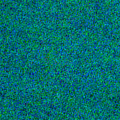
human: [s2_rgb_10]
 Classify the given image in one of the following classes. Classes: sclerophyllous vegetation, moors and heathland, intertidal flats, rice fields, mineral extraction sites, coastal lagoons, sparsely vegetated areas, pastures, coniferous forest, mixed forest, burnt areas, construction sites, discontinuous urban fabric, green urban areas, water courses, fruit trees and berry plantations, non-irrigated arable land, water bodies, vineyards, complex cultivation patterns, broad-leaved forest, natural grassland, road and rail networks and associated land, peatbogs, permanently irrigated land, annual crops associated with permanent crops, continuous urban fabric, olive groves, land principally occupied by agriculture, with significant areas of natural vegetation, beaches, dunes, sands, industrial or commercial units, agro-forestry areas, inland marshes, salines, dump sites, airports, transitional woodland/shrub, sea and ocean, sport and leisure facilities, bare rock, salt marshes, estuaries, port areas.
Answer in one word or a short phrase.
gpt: sea and ocean